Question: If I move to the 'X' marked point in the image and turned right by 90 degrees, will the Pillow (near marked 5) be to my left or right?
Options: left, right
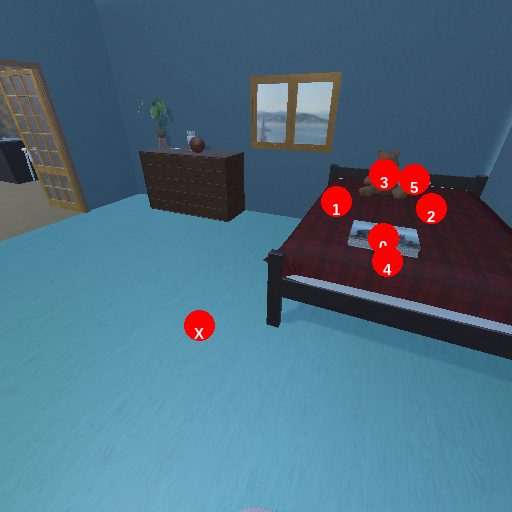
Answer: left